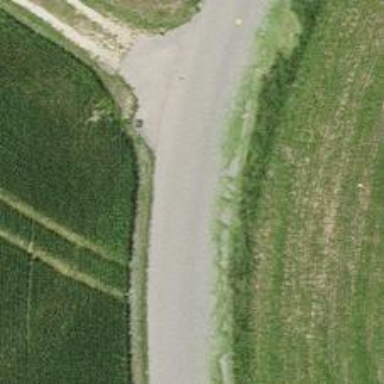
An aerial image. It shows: Paved tertiary road.